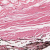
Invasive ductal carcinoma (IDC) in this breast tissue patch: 0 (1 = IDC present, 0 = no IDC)